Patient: sex M, age 48
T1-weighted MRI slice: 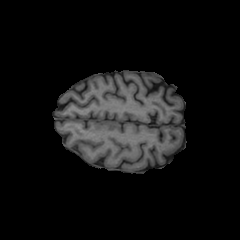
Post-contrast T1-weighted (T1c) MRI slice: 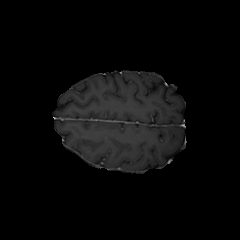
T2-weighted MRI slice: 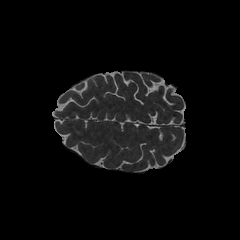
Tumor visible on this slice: no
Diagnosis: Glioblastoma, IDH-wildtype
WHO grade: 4